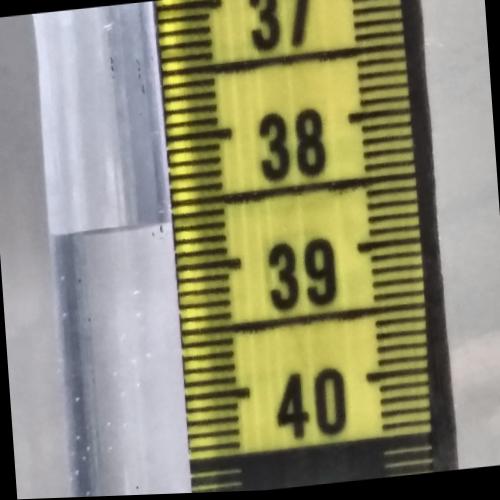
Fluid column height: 38.6 cm